高三 · 代数
函数 $y=f(x)$ 的导函数的图象如图所示, 则下列说法错误的是 ( )

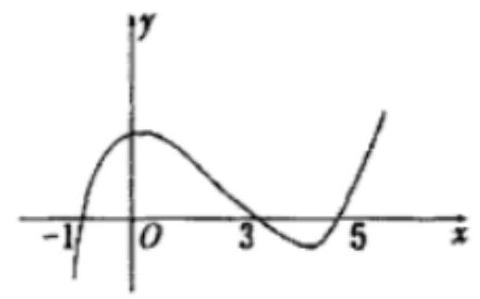
A. $(-1,3)$ 为函数 $y=f(x)$ 的单调递增区间

B. $(3,5)$ 为函数 $y=f(x)$ 的单调递减区间

C. 函数 $y=f(x)$ 在 $x=5$ 处取得极小值

D. 函数 $y=f(x)$ 在 $x=0$ 处取得极大值
答案: D
解析: 由题意, 函数 $y=f(x)$ 的导函数的图象可知:

当 $x<-1$ 时, $f^{\prime}(x)<0$, 函数 $f(x)$ 单调递减;

当 $-1<x<3$ 时, $f^{\prime}(x)>0$, 函数 $f(x)$ 单调递增;

当 $3<x<5$ 时, $f^{\prime}(x)<0$, 函数 $f(x)$ 单调递减;

当 $x>5$ 时, $f^{\prime}(x)>0$, 函数 $f(x)$ 单调递增;

所以函数 $f(x)$ 单调递减区间为 $(-\infty,-1),(3,5)$, 递增区间为 $(-1,3),(5,+\infty)$,

且函数 $f(x)$ 在 $x=-1$ 和 $x=5$ 取得极小值, 在 $x=3$ 取得极大值, 故选 D.